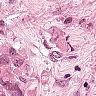
Metastatic tissue present: yes